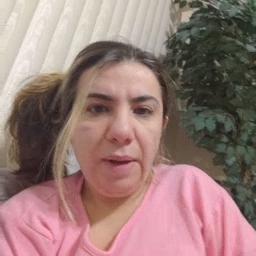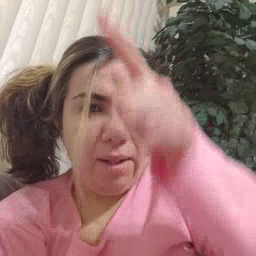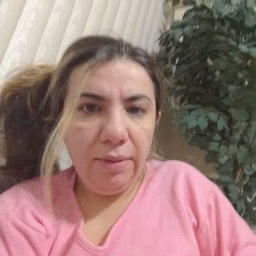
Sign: brother